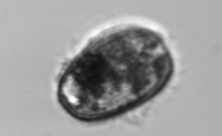
Label: Pleuronema